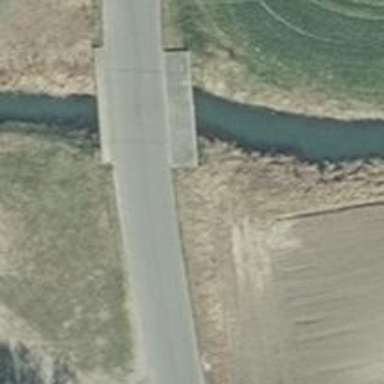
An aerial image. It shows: Unclassified road with asphalt surface.